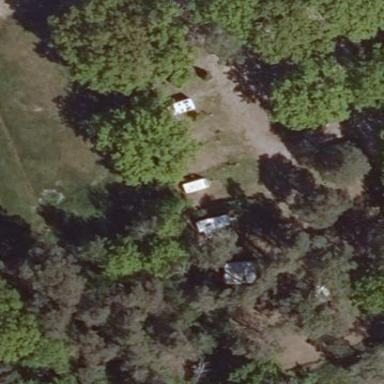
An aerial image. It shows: Camping site with tents and caravans.